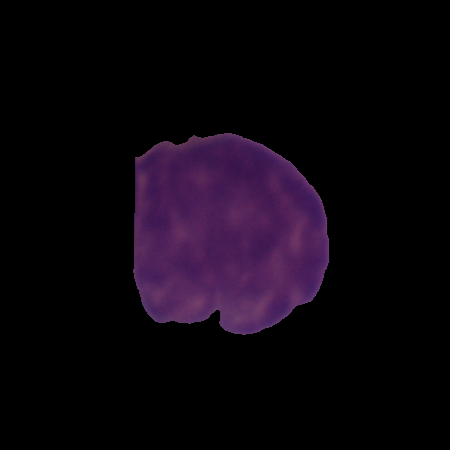
Label: cancer